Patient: sex F, age 52
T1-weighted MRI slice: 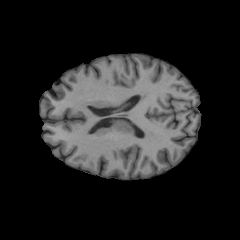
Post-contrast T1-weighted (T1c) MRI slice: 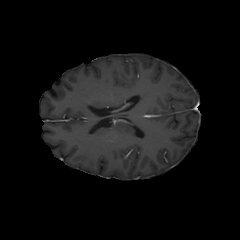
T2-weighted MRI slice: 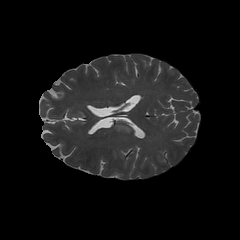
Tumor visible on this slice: yes
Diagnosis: Glioblastoma, IDH-wildtype
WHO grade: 4